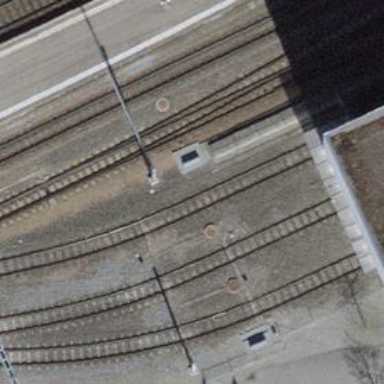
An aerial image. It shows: Narrow-gauge railway yard with electrified contact line.